Interaction volume radius: 5 \u00c5
Interaction volume height: 25 \u00c5
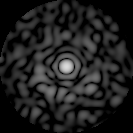
Disorder parameter: 0.8659